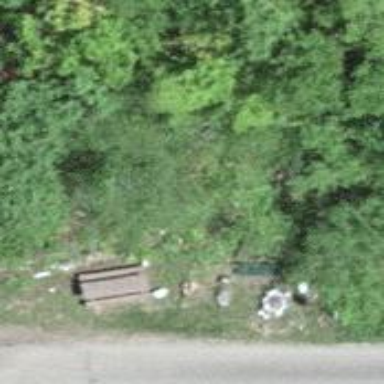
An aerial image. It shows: Bench for seating.